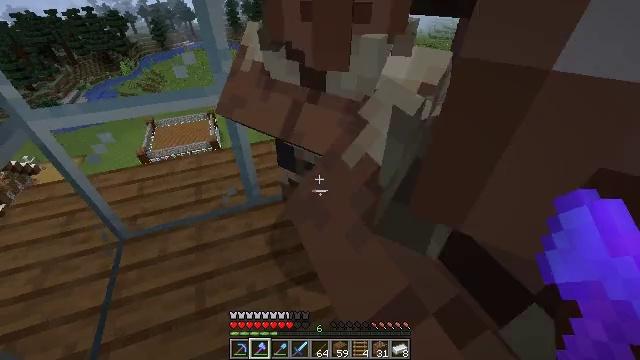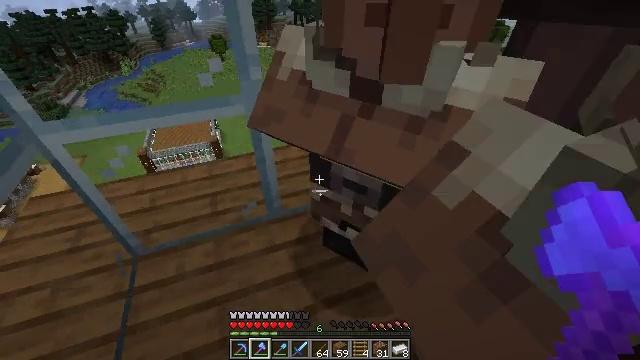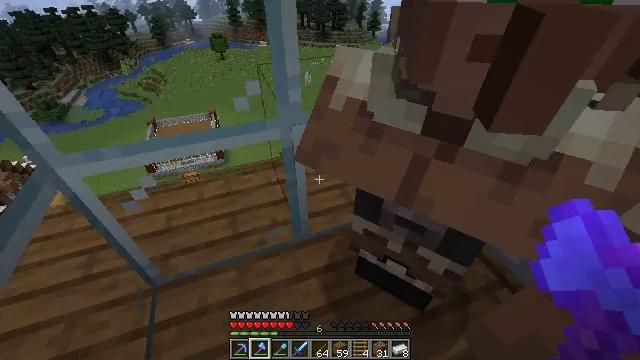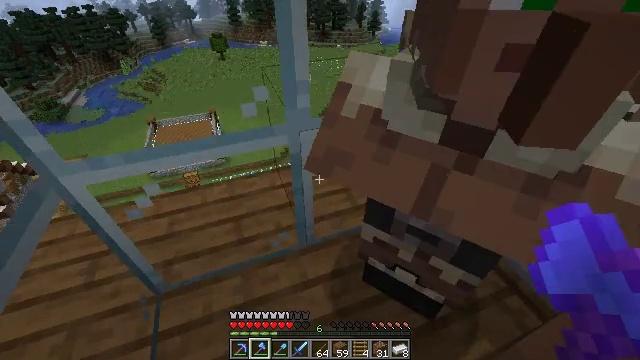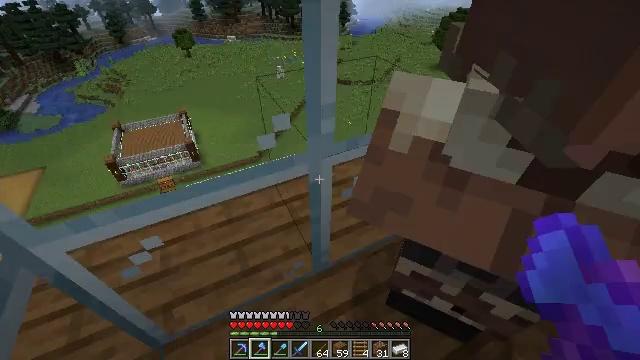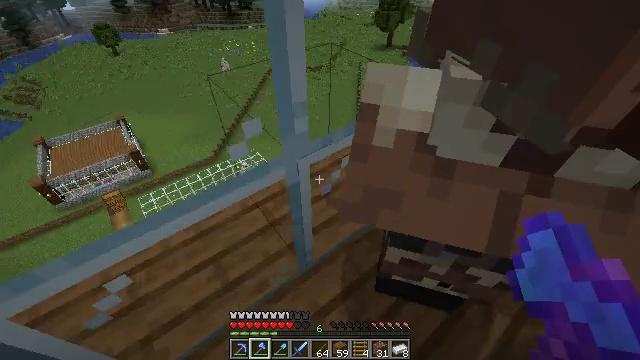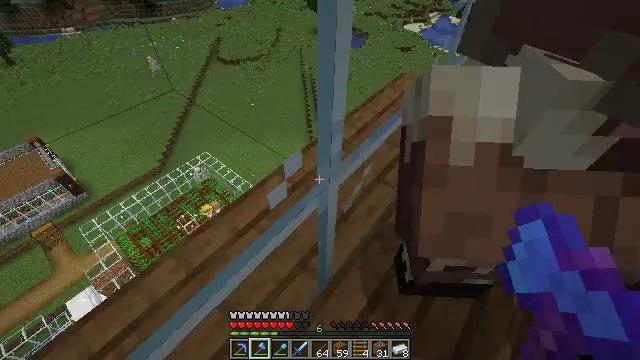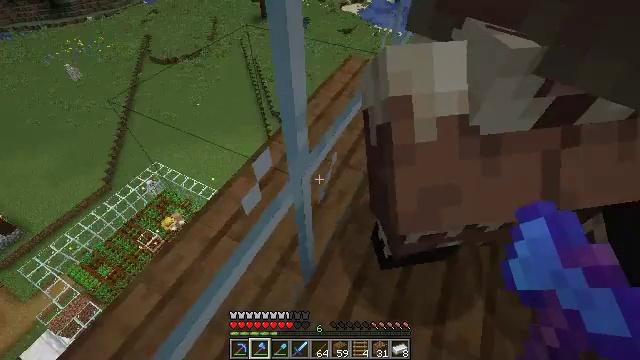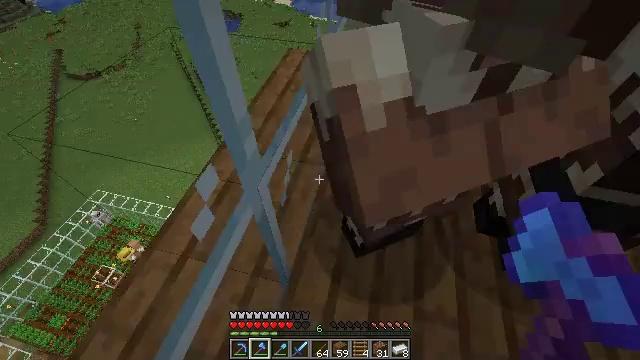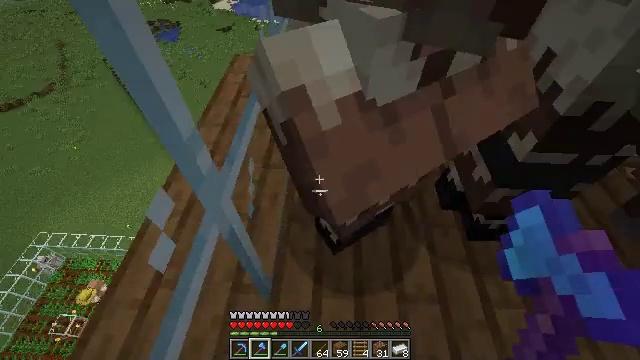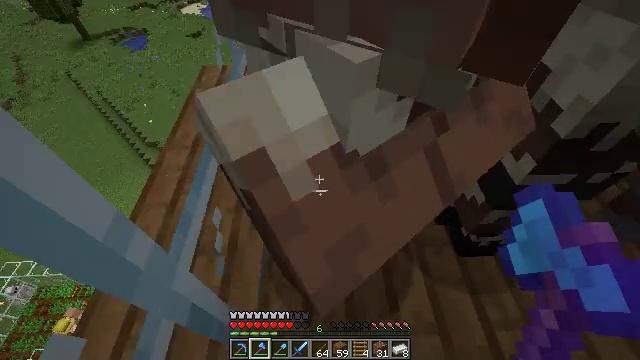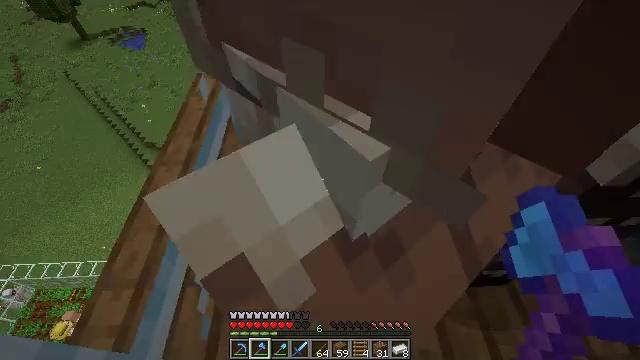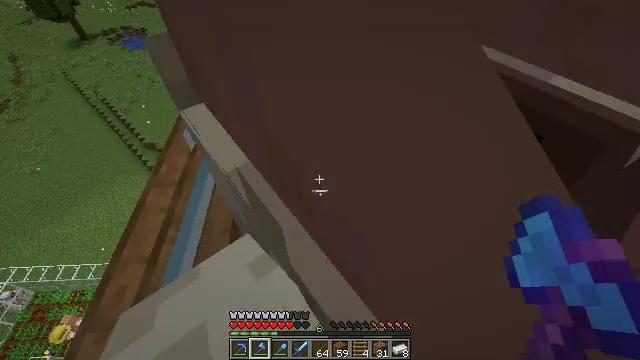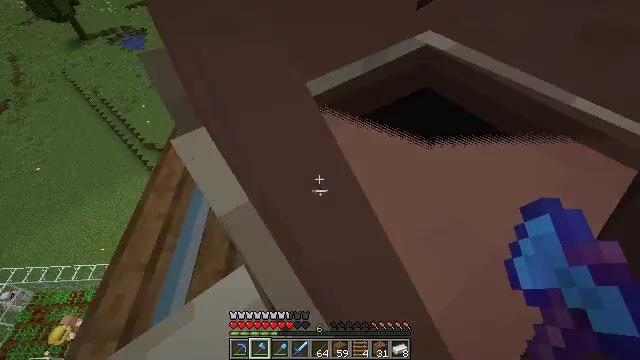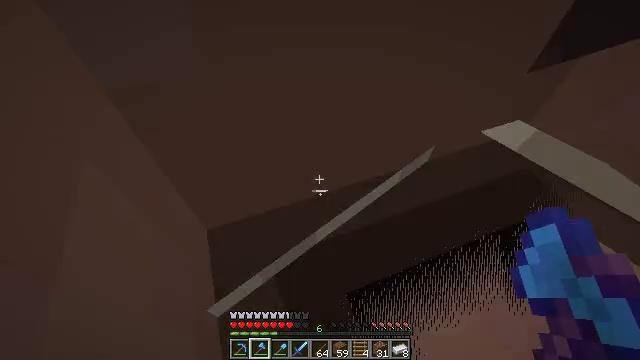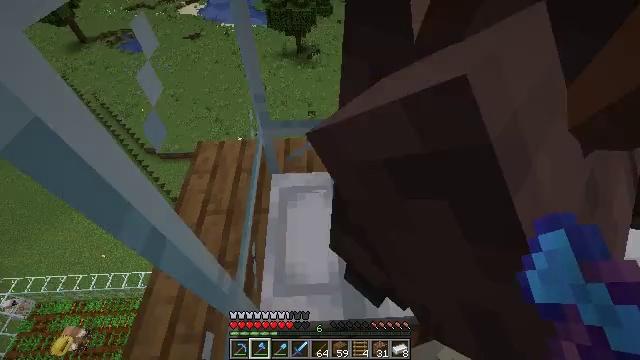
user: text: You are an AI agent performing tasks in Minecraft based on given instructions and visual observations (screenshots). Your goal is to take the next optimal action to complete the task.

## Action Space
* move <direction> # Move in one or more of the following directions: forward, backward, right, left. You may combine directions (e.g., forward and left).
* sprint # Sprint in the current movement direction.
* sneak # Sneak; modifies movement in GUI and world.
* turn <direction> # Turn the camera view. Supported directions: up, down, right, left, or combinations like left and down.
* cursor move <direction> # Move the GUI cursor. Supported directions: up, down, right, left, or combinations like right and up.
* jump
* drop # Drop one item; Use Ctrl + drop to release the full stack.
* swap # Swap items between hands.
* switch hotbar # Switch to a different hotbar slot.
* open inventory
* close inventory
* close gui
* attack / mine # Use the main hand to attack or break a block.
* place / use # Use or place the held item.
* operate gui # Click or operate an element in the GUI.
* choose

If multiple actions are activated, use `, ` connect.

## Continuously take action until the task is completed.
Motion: motion action
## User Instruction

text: Retrieve the white bed for later use.
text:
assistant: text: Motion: move forward and move left
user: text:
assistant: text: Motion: move forward and move left
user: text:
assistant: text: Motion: move forward and move left
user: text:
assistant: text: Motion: move forward and move left, turn right and down
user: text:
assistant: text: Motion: move forward and move left, turn right and down
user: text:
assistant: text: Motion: move forward and move left, turn right and down
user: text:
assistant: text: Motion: move forward and move left, turn right and down
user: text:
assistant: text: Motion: move forward and move left, turn right and down
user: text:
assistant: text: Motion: move forward, turn right
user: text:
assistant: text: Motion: move forward, turn right
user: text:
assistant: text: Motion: move forward
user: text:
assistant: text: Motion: move forward
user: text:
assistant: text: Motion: move forward
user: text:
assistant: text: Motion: move forward
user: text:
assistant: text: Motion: move forward
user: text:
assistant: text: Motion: no_op
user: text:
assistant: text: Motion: no_op
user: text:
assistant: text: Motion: no_op
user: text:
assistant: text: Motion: no_op
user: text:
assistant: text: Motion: no_op
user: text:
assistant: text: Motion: no_op
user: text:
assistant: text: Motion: no_op
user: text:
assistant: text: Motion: turn down
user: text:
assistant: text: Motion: turn left and down
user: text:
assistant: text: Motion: turn left and down
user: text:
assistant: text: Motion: turn left and down
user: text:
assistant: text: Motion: turn left and down
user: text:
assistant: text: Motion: turn left and down
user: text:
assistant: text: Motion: turn left and down
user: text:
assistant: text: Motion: turn down